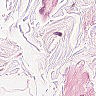
Metastatic tissue present: no